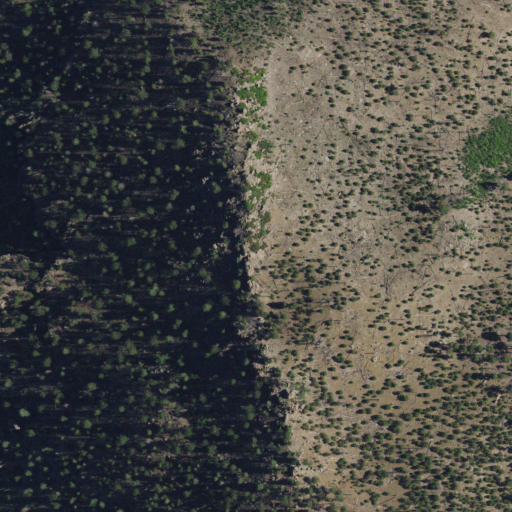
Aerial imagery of gap in New Mexico named Bull Saddle containing evergreen forest and shrub